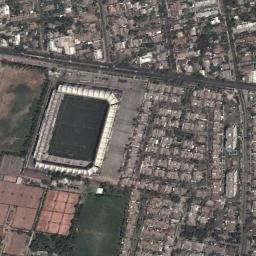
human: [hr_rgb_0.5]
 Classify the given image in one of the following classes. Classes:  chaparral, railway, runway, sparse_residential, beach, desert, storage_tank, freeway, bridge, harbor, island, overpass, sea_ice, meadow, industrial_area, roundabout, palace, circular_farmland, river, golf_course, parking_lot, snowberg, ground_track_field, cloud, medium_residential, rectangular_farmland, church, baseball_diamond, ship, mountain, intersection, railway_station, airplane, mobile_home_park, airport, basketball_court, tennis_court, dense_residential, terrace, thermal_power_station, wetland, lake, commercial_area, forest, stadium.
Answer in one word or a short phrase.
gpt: stadium